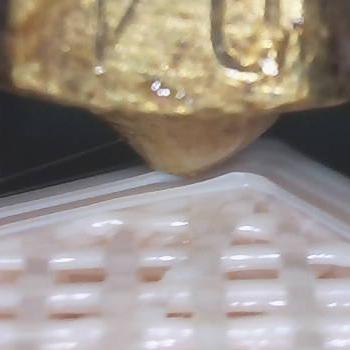
Flow rate: 37%